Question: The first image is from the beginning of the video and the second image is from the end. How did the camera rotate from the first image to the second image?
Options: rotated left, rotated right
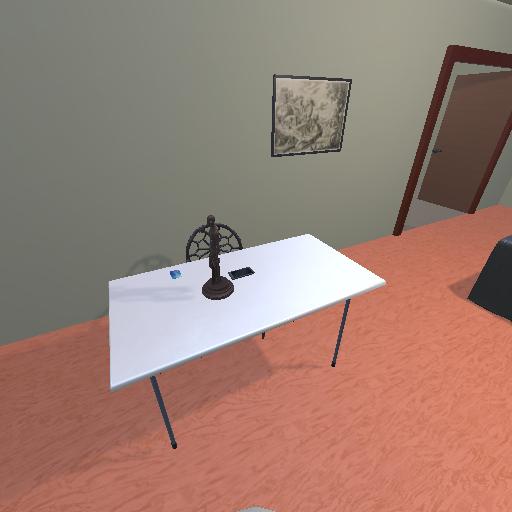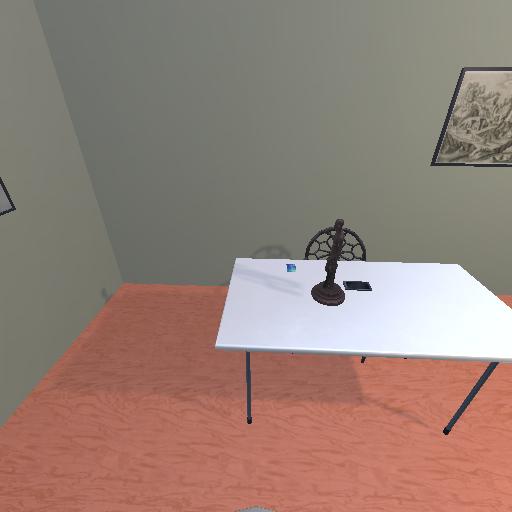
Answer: rotated left